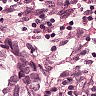
Metastatic tissue present: yes